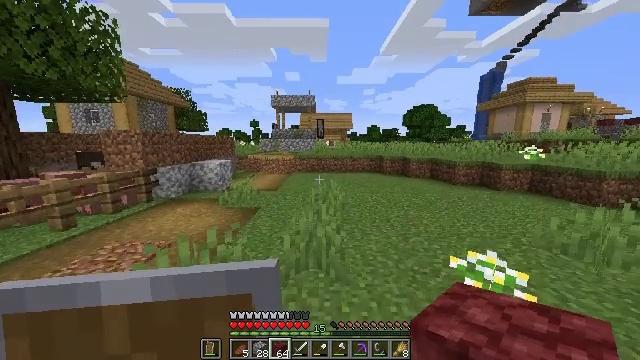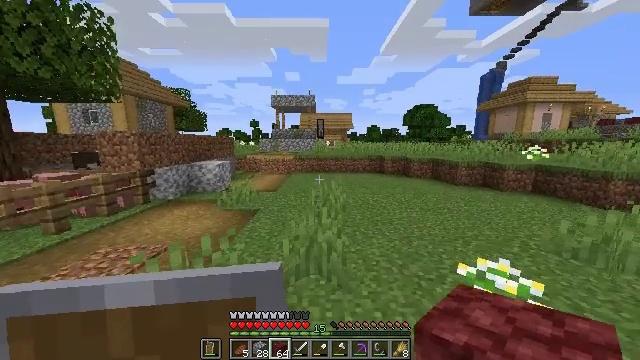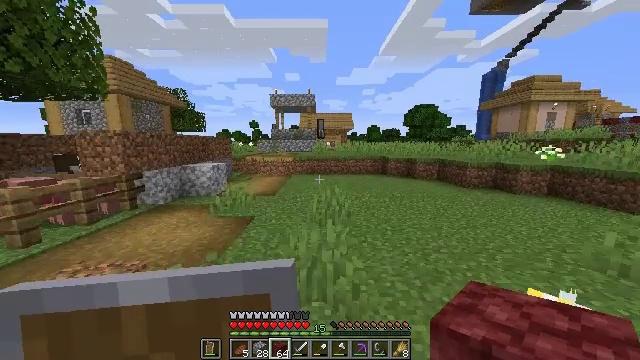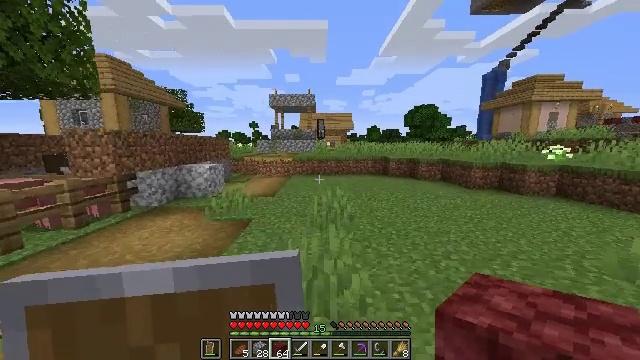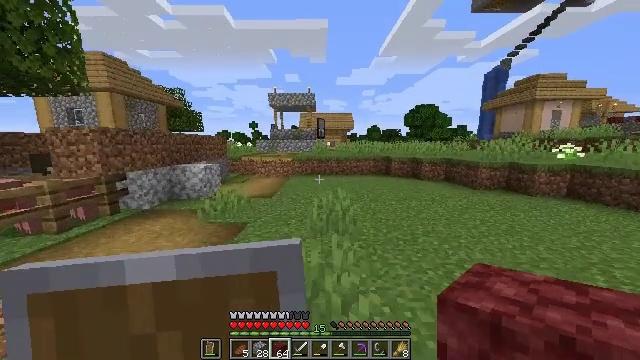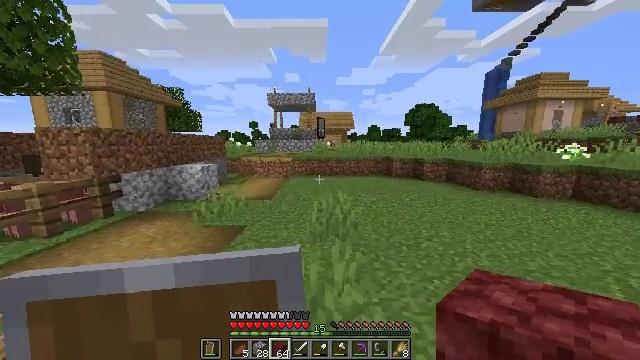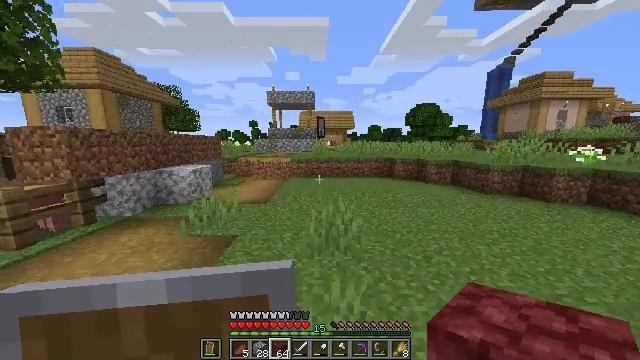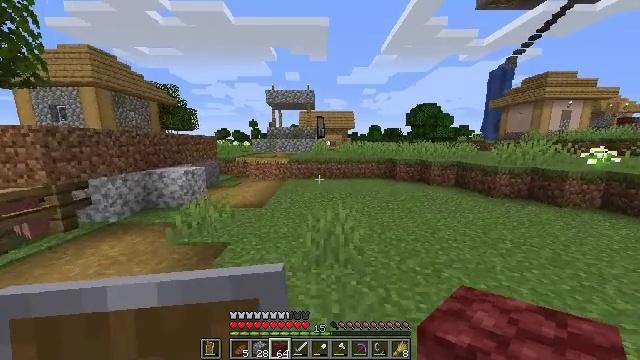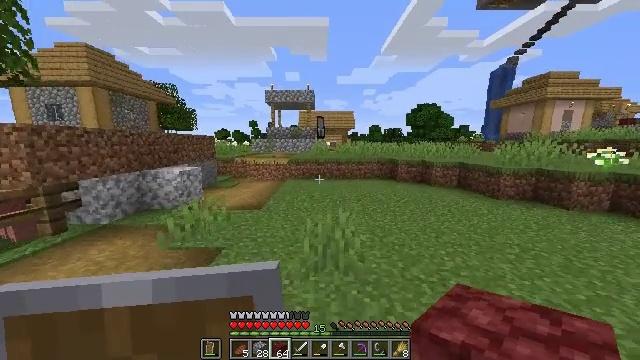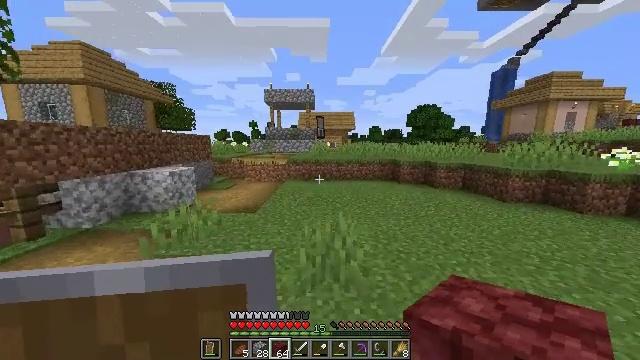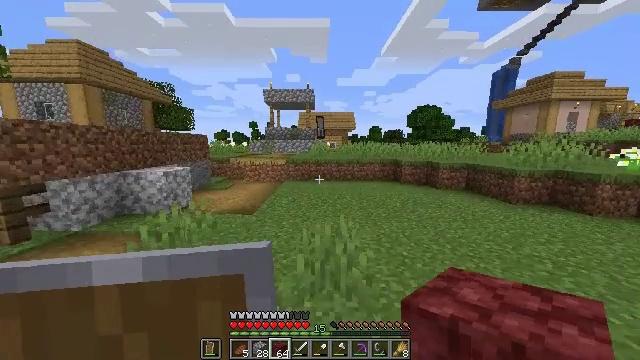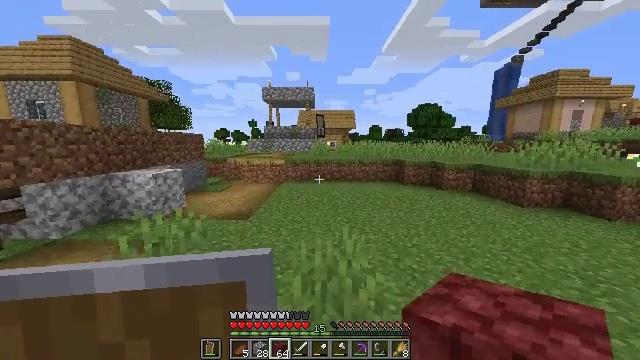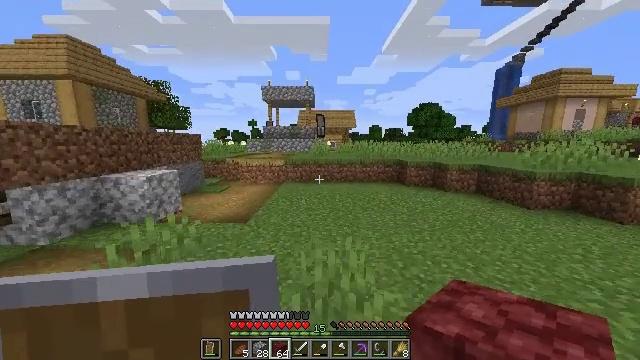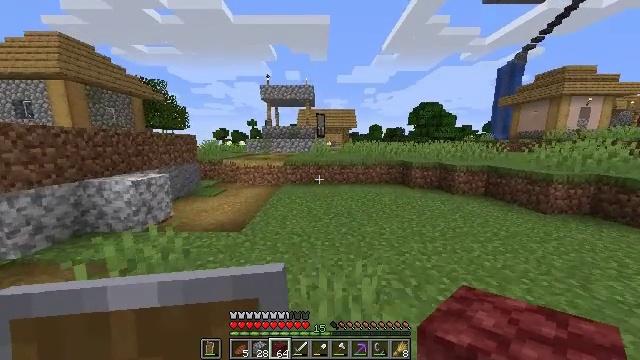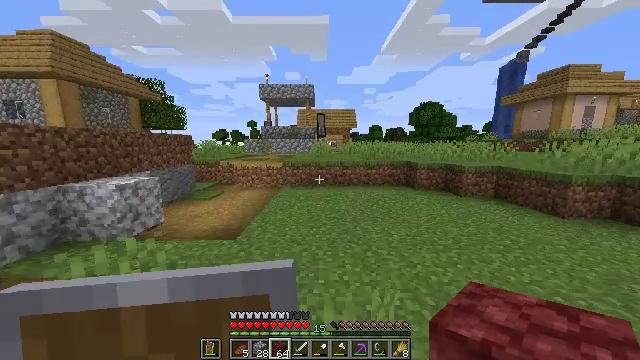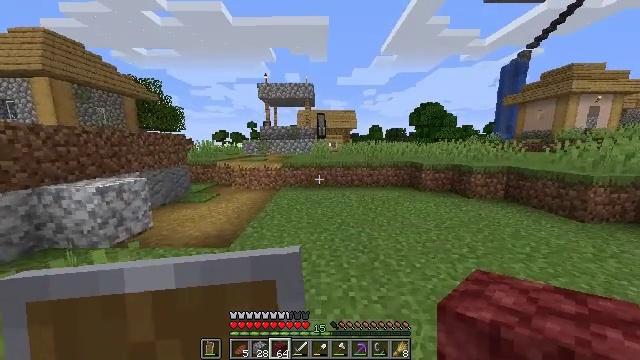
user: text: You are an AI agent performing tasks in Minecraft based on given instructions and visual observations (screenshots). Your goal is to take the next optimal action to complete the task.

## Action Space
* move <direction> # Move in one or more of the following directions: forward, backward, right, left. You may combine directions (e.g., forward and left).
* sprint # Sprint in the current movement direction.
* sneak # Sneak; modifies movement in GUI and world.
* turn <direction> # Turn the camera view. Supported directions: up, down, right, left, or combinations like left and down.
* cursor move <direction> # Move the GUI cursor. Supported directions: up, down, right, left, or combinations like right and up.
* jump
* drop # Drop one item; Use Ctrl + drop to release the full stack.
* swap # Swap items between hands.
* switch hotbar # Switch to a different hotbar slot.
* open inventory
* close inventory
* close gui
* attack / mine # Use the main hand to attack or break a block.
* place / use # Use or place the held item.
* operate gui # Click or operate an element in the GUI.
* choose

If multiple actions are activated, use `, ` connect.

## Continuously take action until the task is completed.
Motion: motion action
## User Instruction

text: craft item air
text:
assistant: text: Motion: move forward
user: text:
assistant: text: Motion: move forward
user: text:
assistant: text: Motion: move forward
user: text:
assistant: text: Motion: move forward
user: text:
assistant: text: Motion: move forward
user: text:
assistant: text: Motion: move forward
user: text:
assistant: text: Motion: move forward
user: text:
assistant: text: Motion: move forward
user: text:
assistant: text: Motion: move forward
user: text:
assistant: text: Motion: move forward
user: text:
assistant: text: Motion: move forward
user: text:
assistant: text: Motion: move forward
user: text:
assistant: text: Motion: move forward
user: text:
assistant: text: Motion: move forward
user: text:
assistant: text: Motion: move forward
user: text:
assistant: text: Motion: move forward
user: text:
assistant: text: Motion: move forward
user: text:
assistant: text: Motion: move forward
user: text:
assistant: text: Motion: move forward, turn right
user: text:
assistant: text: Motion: move forward, turn right
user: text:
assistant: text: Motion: move forward, turn right
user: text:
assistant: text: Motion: move forward
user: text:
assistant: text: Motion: move forward
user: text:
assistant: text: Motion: move forward
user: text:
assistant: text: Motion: move forward
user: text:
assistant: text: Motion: move forward
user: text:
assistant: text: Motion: move forward
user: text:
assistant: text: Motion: move forward
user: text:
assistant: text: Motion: move forward
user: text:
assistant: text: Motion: move forward